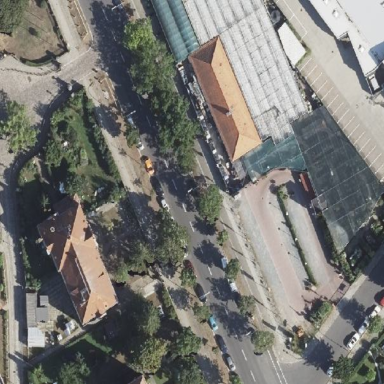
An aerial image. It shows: Retail area with garden center shop.